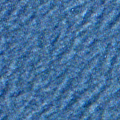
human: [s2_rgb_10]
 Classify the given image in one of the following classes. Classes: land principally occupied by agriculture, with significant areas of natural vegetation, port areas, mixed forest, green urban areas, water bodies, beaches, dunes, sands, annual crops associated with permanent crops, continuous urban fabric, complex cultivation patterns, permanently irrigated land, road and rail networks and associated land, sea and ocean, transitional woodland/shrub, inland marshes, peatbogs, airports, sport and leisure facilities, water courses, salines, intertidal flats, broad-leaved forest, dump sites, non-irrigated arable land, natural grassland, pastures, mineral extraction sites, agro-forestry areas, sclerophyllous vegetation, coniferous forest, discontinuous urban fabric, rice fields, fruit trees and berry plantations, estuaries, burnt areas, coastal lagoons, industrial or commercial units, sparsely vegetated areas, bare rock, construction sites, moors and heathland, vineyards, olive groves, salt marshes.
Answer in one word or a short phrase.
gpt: sea and ocean